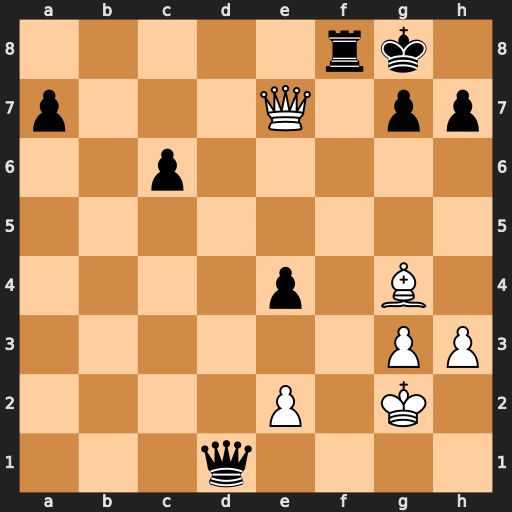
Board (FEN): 5rk1/p3Q1pp/2p5/8/4p1B1/6PP/4P1K1/3q4
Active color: w
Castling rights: -
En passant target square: -
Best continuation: Be6+ Kh8 Qxf8#